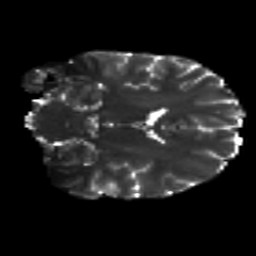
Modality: T2w
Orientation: coronal
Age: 22
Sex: female
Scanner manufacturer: siemens
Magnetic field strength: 3 T
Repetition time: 8.8 s
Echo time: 0.085 s